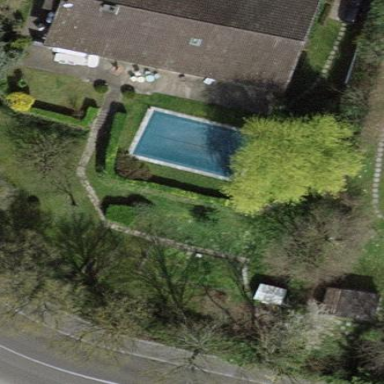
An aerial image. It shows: Garden surrounded by fence.